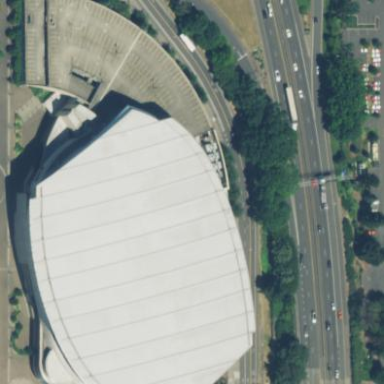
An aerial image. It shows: Round-shaped stadium building hosting basketball and ice hockey matches.